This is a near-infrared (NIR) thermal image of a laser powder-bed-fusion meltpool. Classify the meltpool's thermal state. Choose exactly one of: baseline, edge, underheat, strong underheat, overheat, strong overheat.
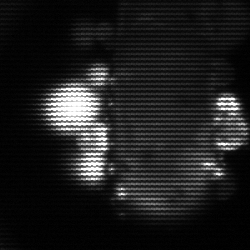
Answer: strong underheat